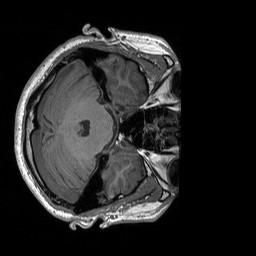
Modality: T1w
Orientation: axial
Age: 32
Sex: male
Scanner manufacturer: siemens
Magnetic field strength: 3 T
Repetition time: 1.9 s
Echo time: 0.00227 s